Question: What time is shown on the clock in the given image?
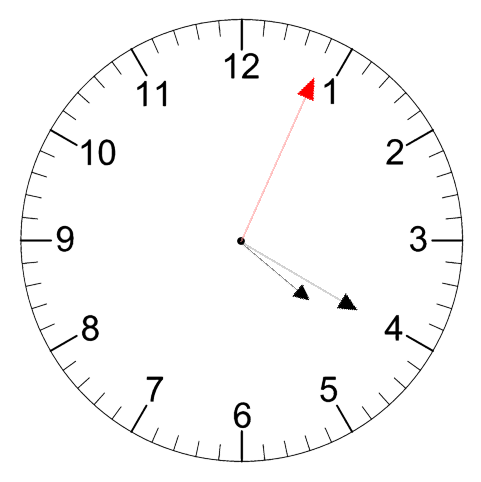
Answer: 04:20:04